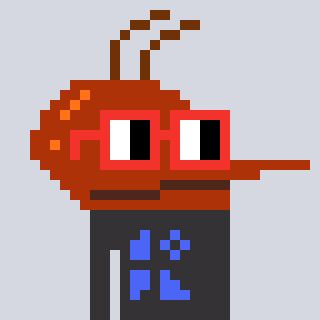
a pixel art character with square red glasses, a mosquito-shaped head and a grayscale-colored body on a cool background